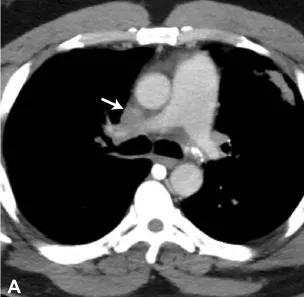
Pre and postoperative CT images. A. Preoperative axial computed tomogram with intravenous contrast demonstrating near-total obstruction of the SVC at the level of the right pulmonary artery (arrow).
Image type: radiology (ct)